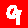
Digit: 9